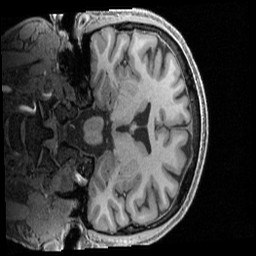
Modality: T1w
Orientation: coronal
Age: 38
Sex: male
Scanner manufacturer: siemens
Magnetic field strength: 3 T
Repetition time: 2.4 s
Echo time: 0.00231 s